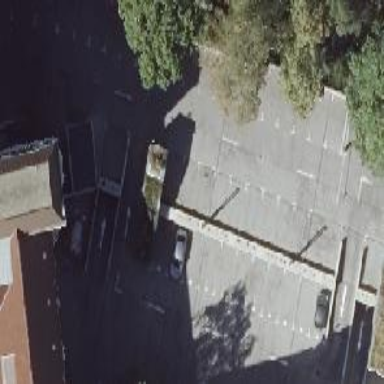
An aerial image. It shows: Asphalt parking area.